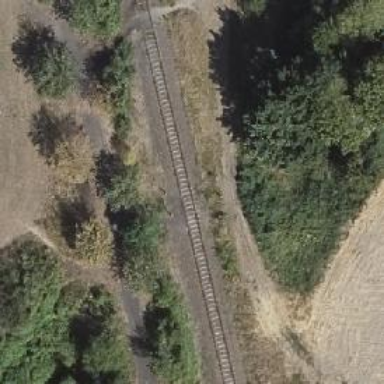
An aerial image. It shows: Railway crossing.